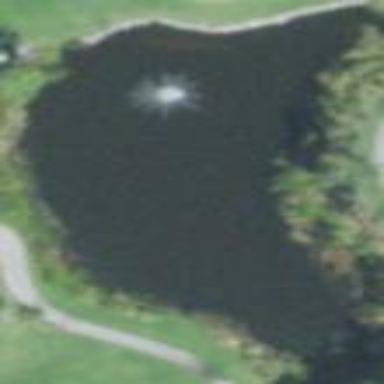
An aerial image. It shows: Water hazard on golf course.